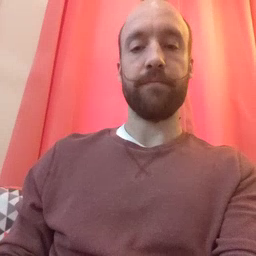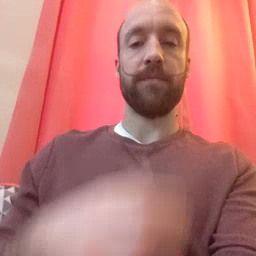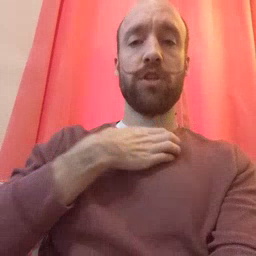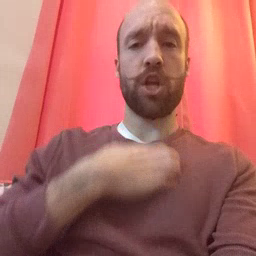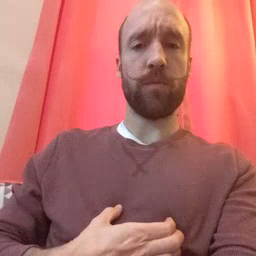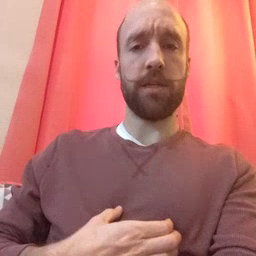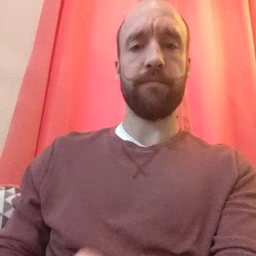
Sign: hungry